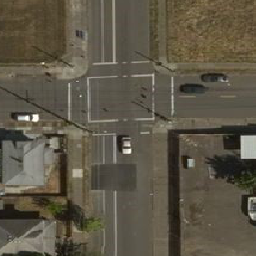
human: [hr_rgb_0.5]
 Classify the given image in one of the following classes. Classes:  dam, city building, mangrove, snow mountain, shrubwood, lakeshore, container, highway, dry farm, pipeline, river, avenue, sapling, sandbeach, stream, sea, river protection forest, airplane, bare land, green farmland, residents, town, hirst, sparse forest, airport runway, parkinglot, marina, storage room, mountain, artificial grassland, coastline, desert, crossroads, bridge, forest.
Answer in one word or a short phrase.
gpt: crossroads